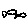
Label: fish